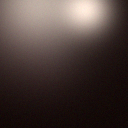
Screen state: off